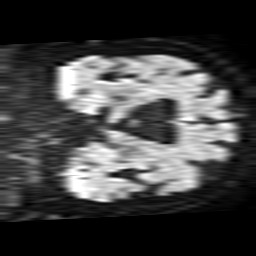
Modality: TRACE
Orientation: coronal
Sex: male
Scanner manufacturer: philips
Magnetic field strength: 1.5 T
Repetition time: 3.646 s
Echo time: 0.09257 s